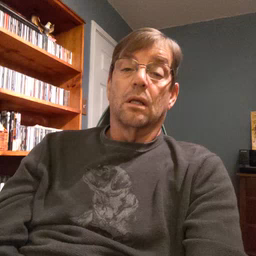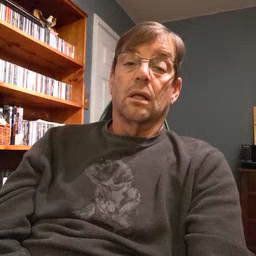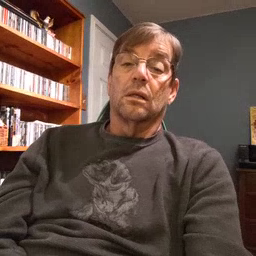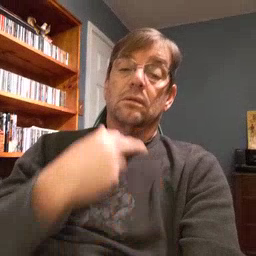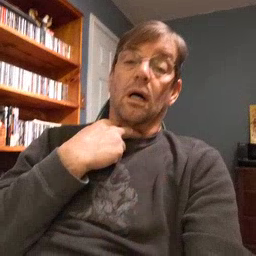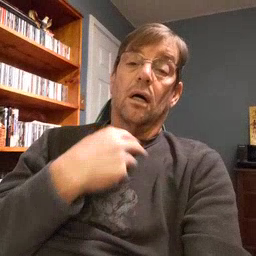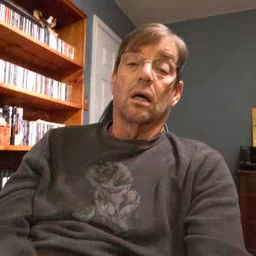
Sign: stuck